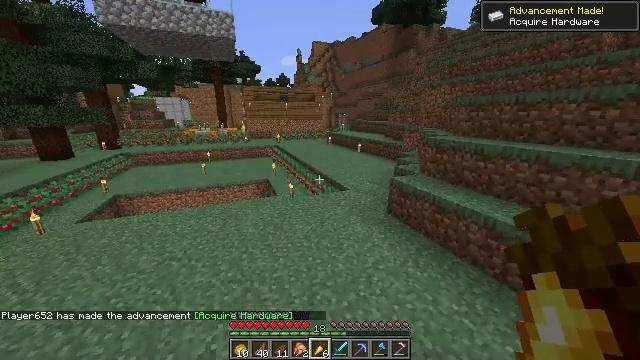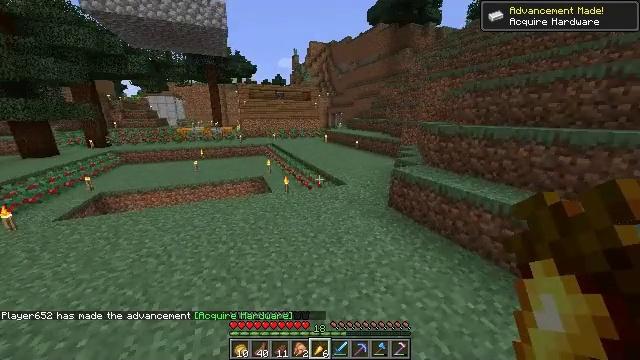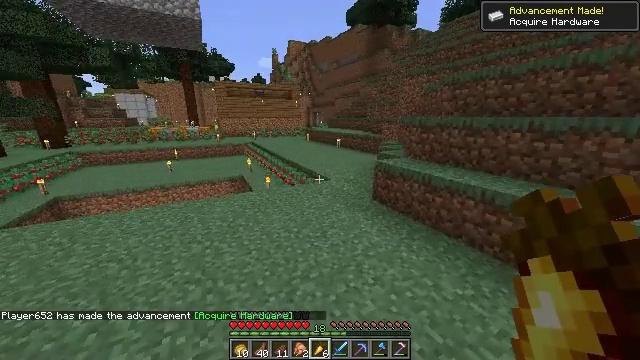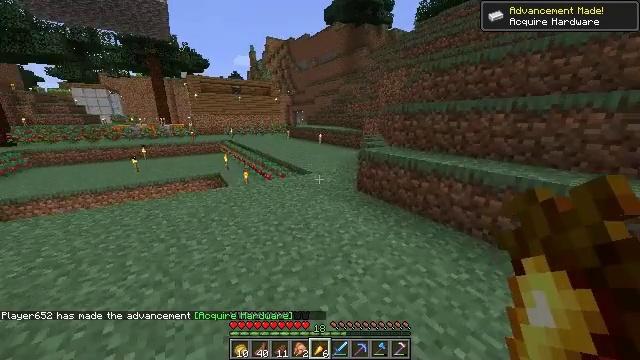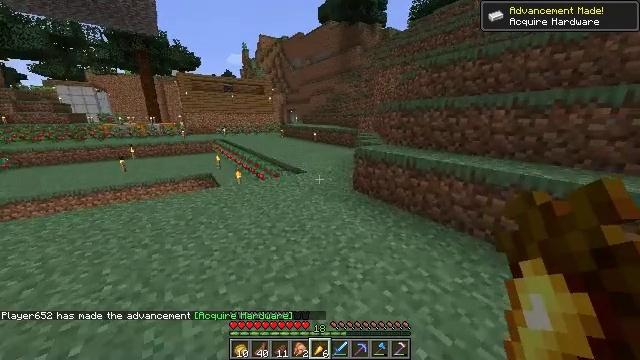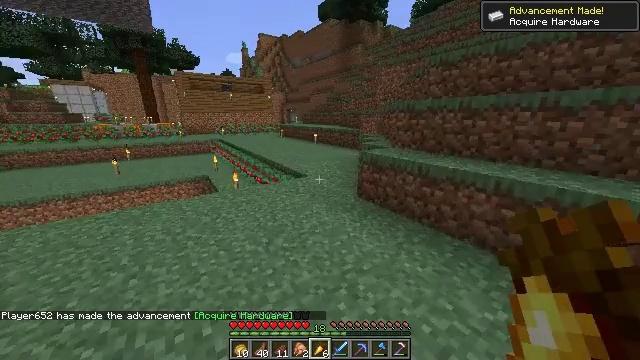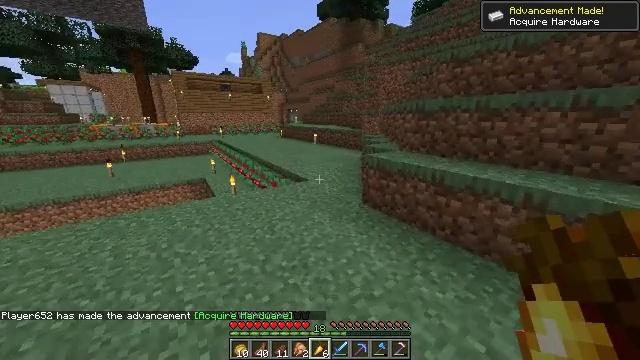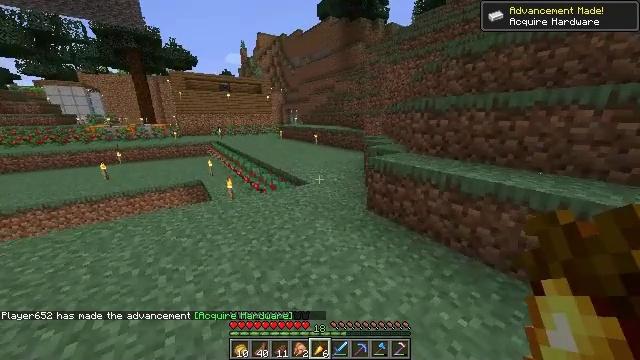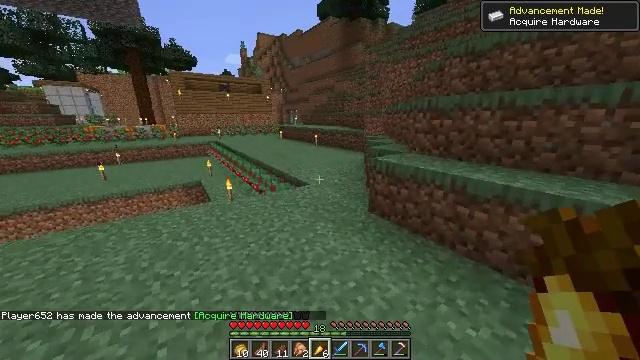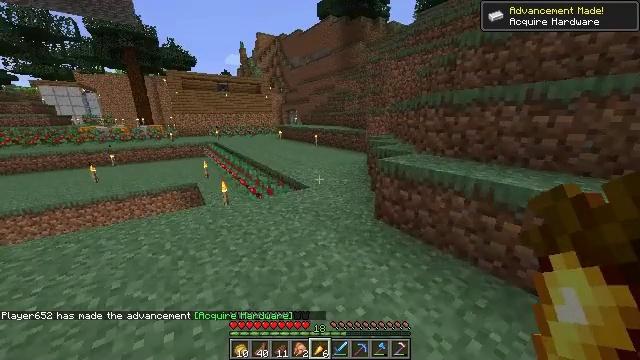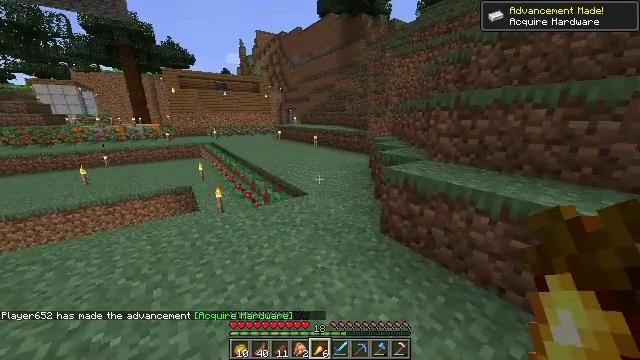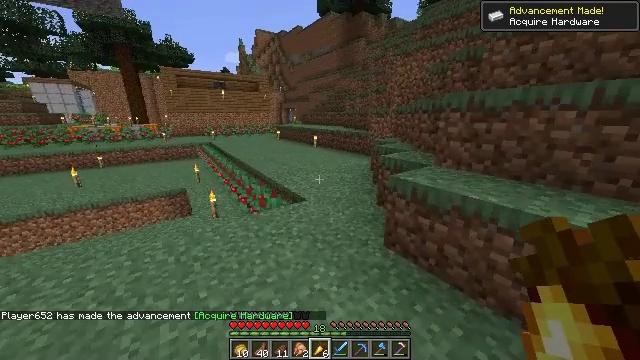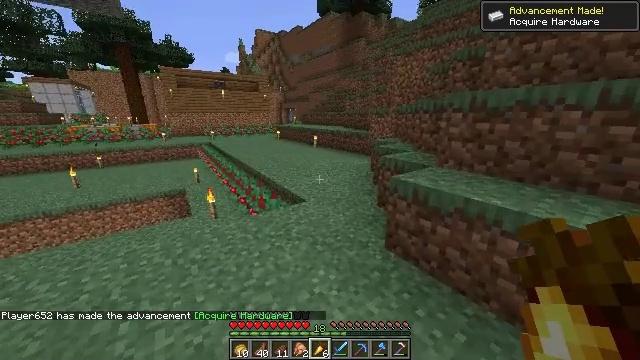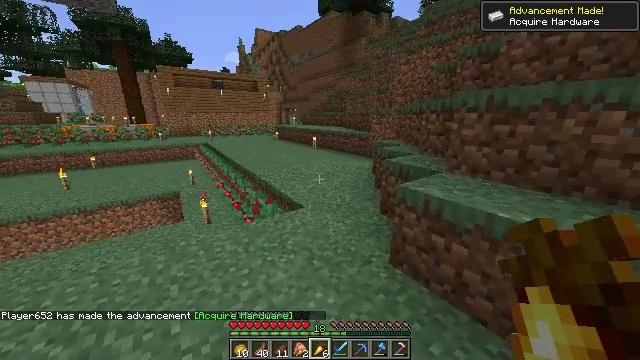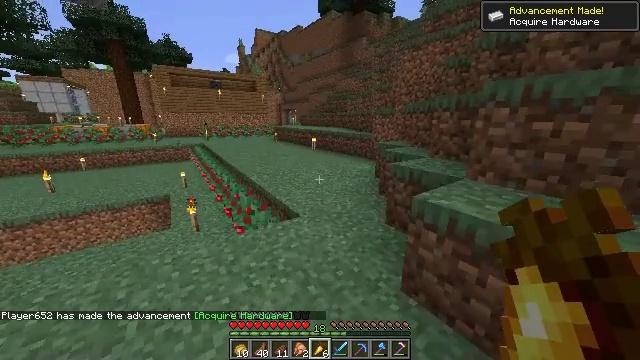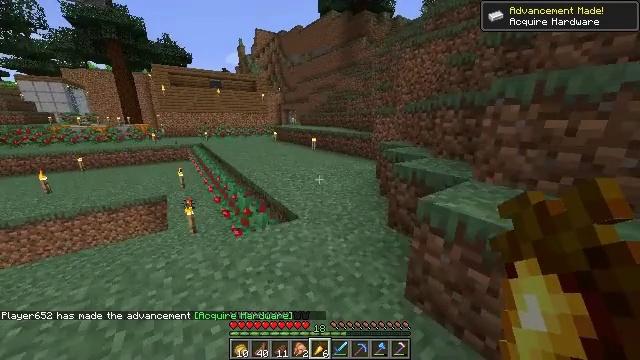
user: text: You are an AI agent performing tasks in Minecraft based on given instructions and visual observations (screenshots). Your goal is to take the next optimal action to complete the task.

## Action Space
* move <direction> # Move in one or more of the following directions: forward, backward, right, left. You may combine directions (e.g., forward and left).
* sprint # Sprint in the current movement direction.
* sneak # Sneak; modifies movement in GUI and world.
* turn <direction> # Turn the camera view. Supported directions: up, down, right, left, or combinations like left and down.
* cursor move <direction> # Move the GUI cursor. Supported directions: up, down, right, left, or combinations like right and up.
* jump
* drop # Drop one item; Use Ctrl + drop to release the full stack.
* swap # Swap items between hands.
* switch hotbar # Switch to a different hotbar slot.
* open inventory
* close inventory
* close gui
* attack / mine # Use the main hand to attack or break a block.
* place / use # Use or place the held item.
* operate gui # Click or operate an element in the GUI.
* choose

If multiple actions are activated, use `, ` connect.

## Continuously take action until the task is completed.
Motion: motion action
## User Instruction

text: Combine iron ingot, stick, and wooden plank to make a tripwire hook.
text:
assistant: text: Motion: move forward
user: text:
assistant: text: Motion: move forward, turn right
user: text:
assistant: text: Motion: move forward, sprint, turn right
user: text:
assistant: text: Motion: move forward, sprint, turn right
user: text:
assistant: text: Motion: move forward, sprint
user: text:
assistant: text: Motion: move forward, sprint
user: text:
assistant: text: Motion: move forward
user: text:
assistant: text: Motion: move forward
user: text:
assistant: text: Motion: move forward
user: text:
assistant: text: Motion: move forward
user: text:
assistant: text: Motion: move forward
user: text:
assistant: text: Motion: move forward
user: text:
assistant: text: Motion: move forward
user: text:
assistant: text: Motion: move forward
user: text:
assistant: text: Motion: move forward
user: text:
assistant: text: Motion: move forward
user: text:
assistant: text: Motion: move forward
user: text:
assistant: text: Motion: move forward, jump
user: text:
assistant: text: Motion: move forward, turn left, jump
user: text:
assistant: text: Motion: move forward, jump
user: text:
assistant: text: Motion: move forward, jump
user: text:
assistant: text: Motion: move forward, jump
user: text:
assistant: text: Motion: move forward, jump
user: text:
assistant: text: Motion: move forward, jump
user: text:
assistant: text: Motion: move forward, turn left, jump
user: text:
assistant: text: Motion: move forward, jump
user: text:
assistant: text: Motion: move forward, jump
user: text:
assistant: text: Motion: move forward, turn left, jump
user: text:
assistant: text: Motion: move forward, sprint, turn left, jump
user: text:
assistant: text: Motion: move forward, sprint, turn left, jump